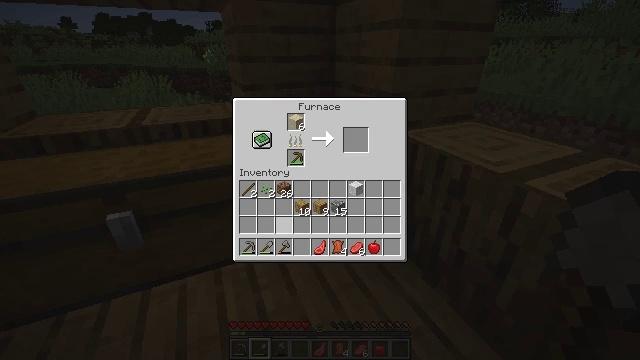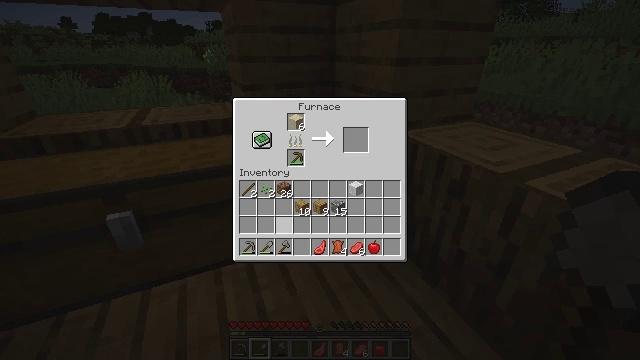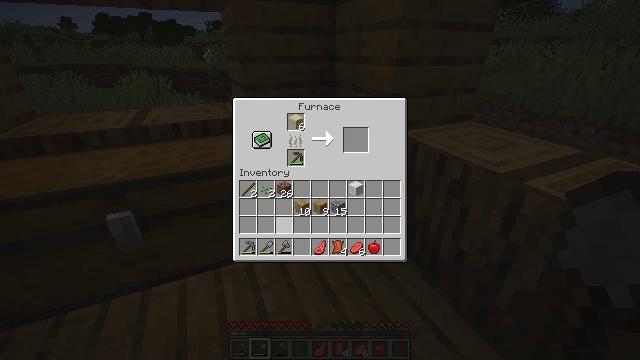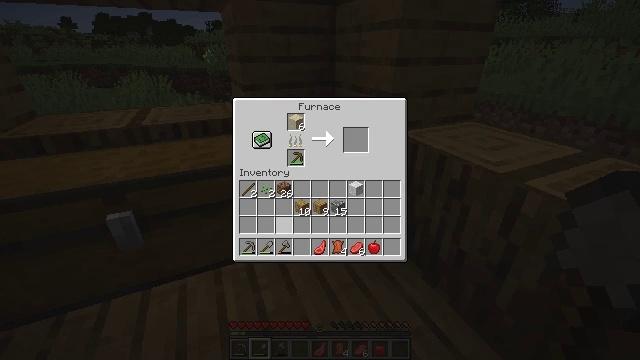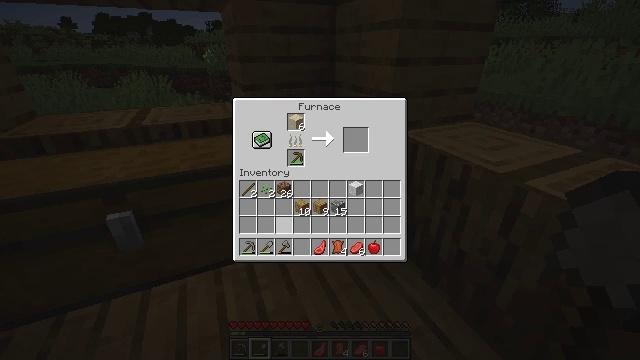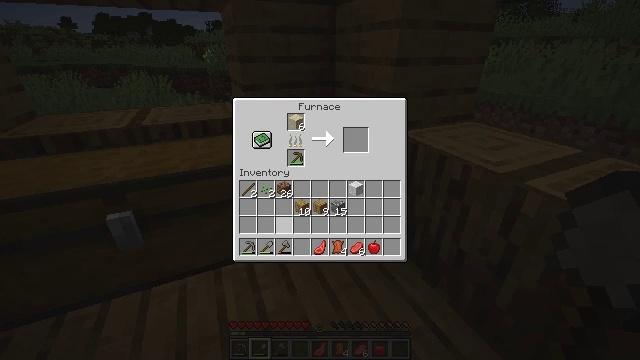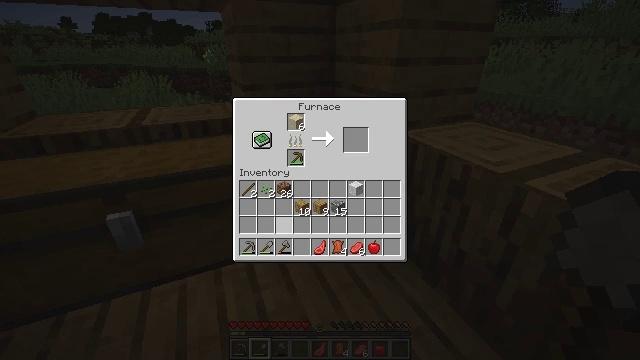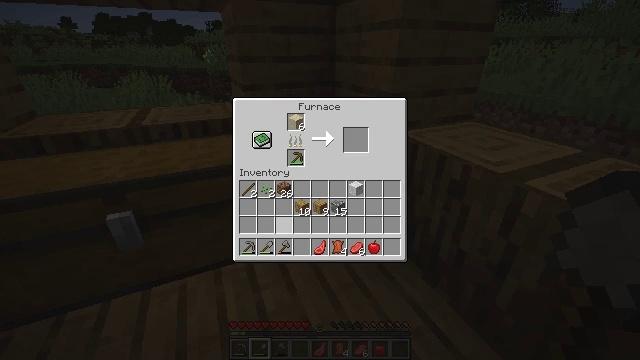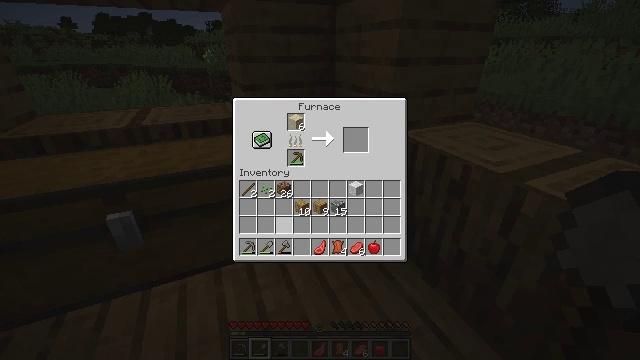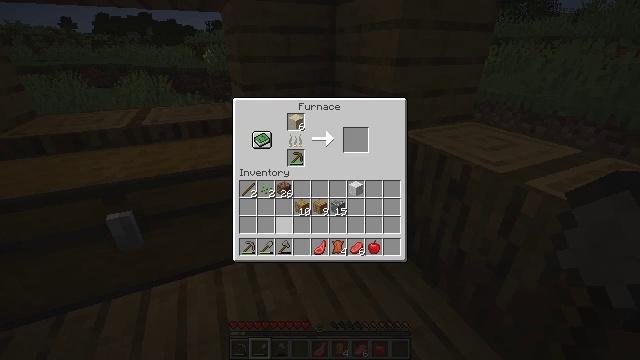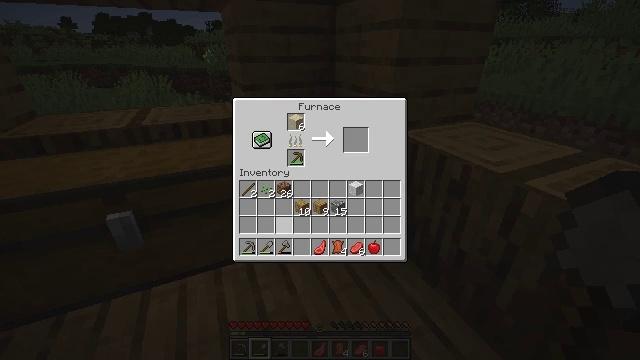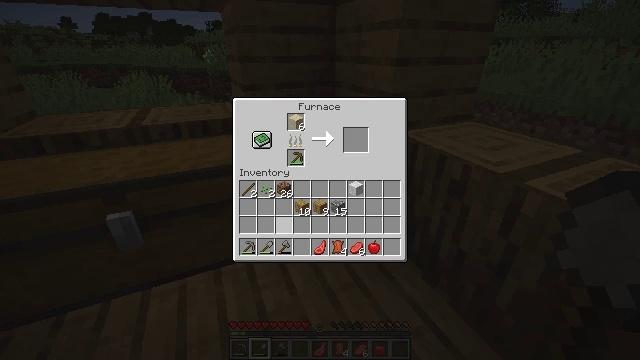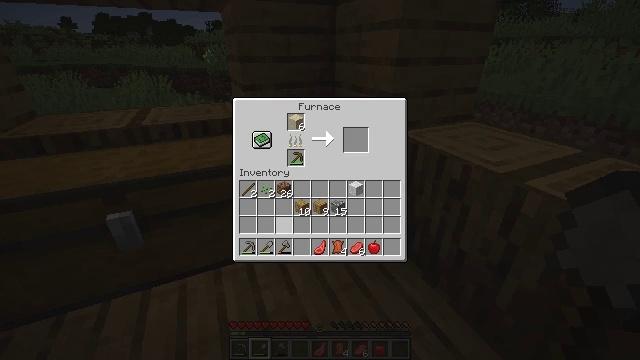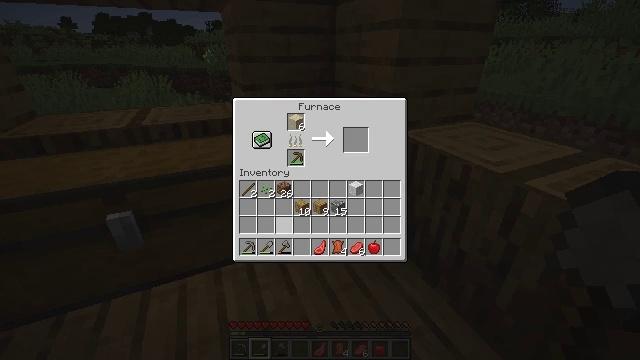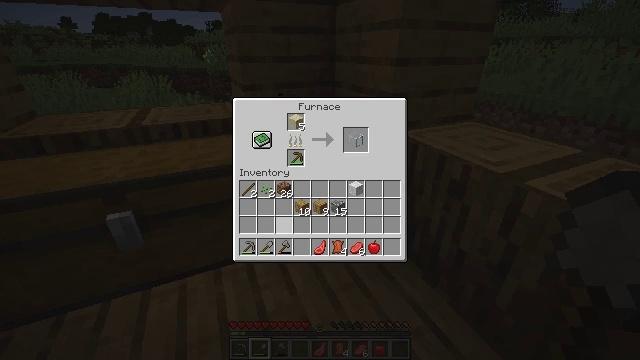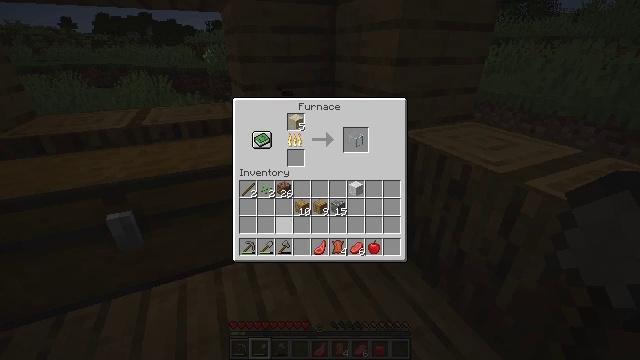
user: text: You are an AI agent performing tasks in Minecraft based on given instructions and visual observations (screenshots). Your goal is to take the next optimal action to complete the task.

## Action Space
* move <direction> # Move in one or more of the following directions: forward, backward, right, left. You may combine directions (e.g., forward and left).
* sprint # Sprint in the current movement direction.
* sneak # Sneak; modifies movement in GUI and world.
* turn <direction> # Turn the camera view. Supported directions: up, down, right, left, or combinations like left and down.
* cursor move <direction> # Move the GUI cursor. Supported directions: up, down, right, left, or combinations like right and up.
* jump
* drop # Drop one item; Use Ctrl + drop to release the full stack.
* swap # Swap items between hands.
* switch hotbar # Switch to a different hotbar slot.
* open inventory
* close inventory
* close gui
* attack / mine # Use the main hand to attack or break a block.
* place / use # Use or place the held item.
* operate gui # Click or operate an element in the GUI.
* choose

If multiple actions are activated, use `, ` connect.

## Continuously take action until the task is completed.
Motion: motion action
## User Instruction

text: craft item air
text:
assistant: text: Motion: no_op
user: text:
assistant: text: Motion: no_op
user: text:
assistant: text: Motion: no_op
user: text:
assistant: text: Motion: no_op
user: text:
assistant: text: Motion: no_op
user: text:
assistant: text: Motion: no_op
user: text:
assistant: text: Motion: no_op
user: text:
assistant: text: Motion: no_op
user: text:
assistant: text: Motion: no_op
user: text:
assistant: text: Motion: no_op
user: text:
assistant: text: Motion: no_op
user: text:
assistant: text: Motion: no_op
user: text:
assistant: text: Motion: no_op
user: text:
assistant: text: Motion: no_op
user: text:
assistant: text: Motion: no_op
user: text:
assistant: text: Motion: no_op
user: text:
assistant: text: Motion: no_op
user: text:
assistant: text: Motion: no_op
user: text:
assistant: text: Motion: no_op
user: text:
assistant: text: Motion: no_op
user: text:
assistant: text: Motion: no_op
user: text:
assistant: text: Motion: no_op
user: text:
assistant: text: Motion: no_op
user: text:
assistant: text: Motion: no_op
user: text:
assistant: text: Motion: no_op
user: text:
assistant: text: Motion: no_op
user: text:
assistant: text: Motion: no_op
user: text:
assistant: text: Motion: no_op
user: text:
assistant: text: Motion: no_op
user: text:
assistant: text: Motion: no_op